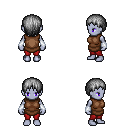
a pixel art fantasy rpg character, female body template, dark elf, purple skin, brown tunic, red pants, gray plain hairstyle, white cloth bracers, four views (front, back, left, right), 2x2 character sprite sheet, small pixel art, hard edges, no anti-aliasing